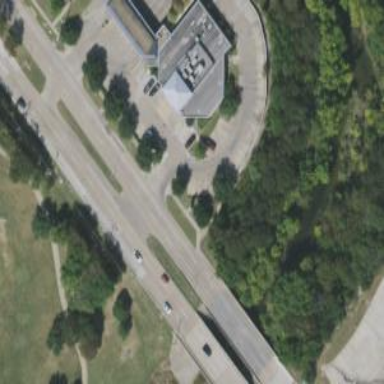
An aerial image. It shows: Secondary link road.